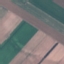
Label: AnnualCrop